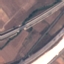
Land use / land cover class: Highway